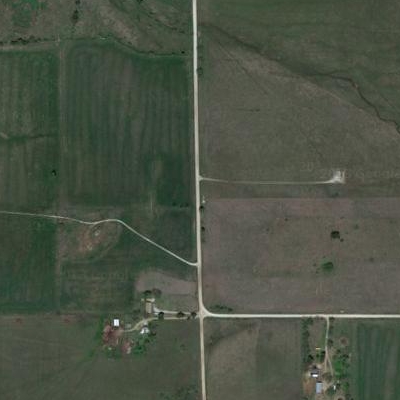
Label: aGrass